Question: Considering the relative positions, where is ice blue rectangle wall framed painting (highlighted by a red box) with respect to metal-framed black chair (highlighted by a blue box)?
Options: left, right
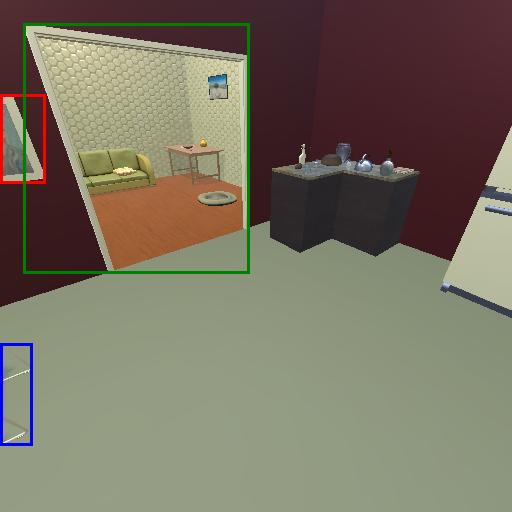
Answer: left